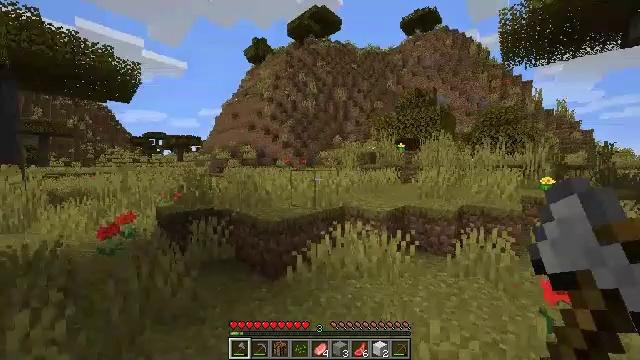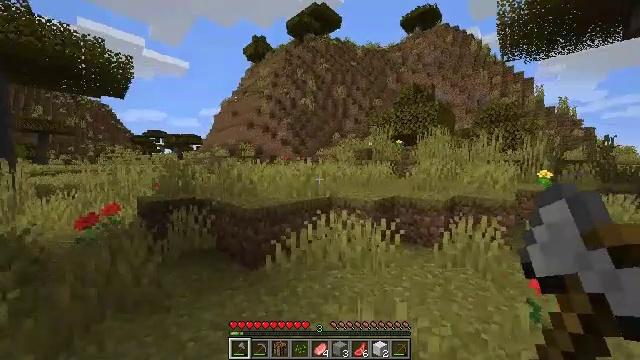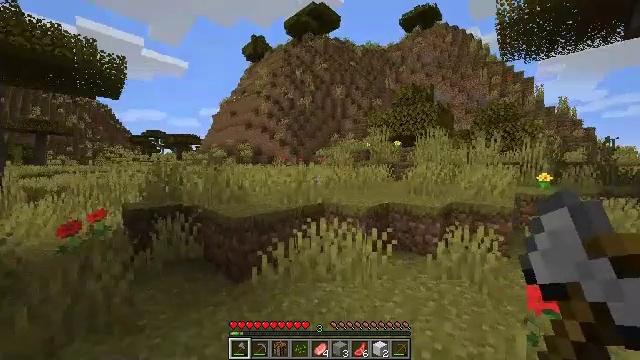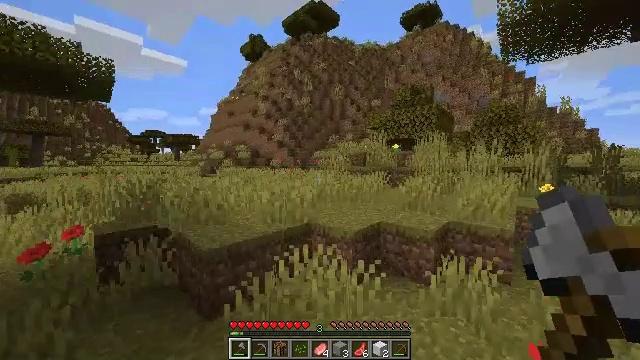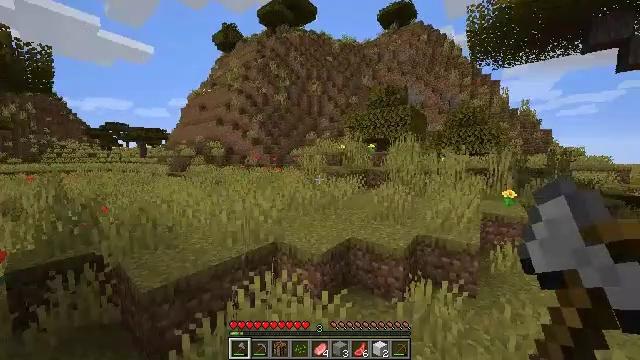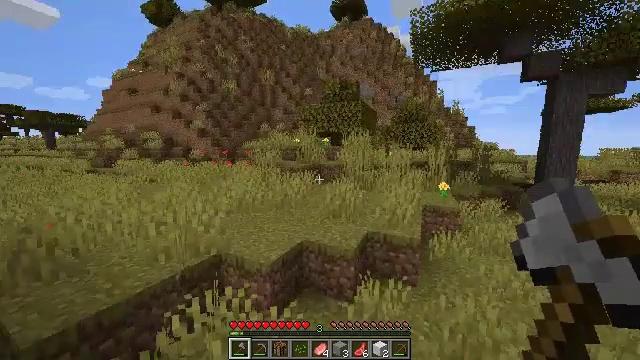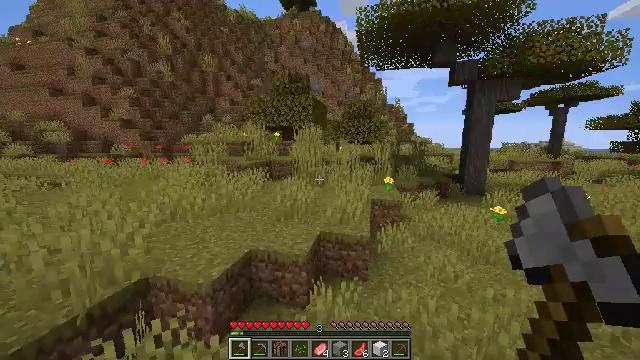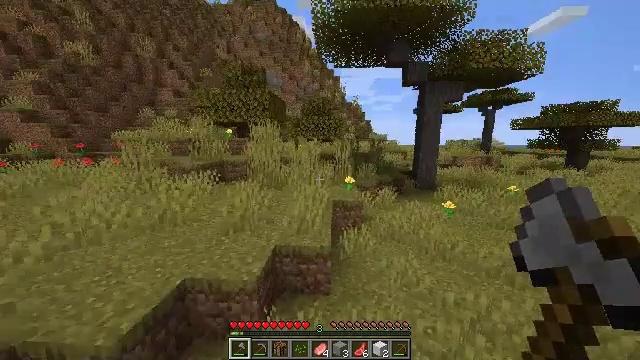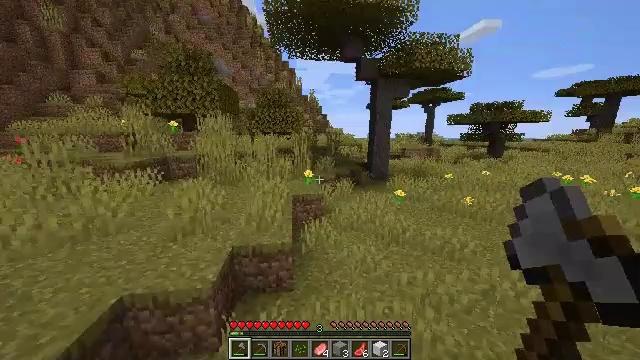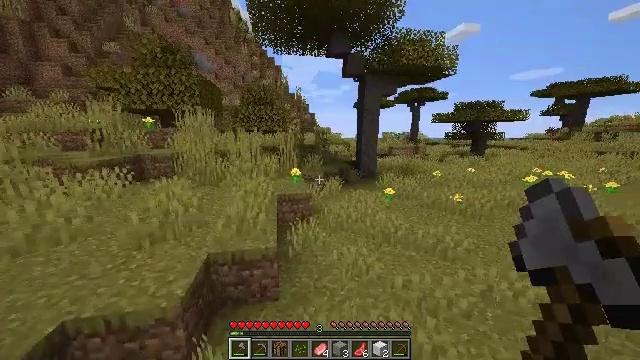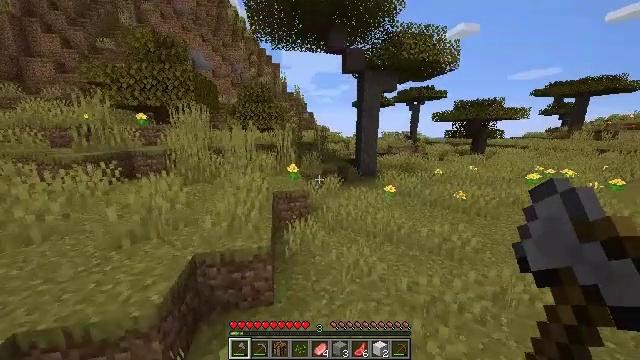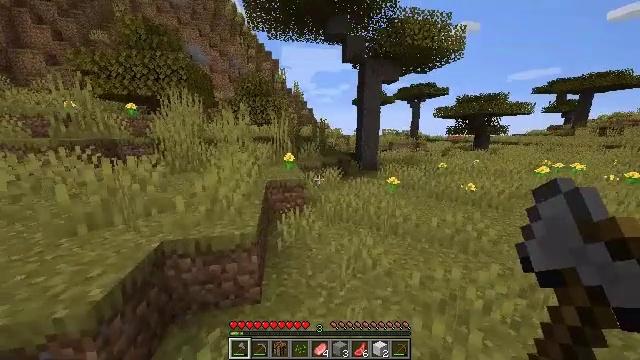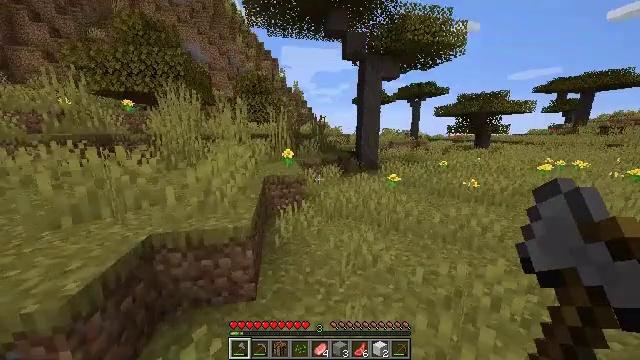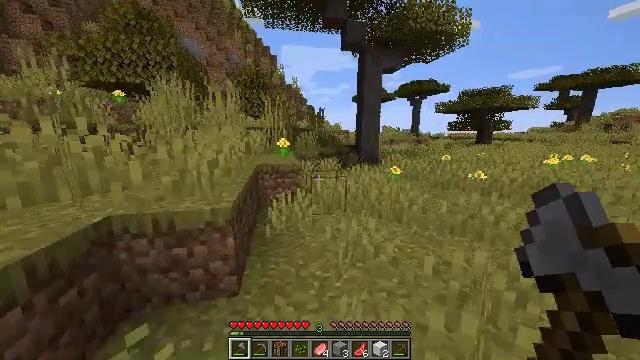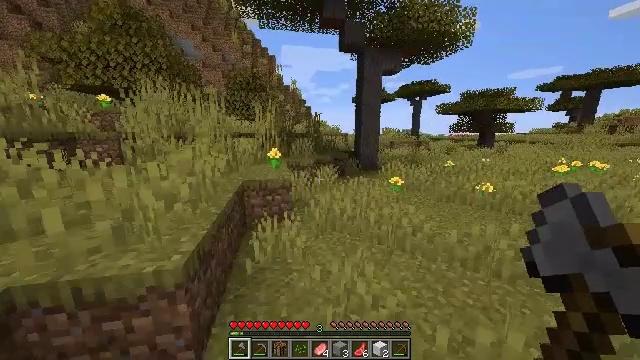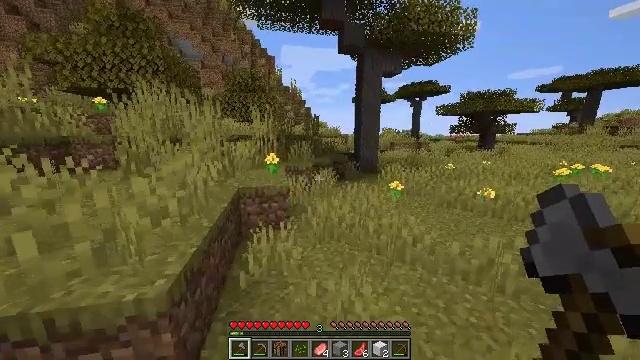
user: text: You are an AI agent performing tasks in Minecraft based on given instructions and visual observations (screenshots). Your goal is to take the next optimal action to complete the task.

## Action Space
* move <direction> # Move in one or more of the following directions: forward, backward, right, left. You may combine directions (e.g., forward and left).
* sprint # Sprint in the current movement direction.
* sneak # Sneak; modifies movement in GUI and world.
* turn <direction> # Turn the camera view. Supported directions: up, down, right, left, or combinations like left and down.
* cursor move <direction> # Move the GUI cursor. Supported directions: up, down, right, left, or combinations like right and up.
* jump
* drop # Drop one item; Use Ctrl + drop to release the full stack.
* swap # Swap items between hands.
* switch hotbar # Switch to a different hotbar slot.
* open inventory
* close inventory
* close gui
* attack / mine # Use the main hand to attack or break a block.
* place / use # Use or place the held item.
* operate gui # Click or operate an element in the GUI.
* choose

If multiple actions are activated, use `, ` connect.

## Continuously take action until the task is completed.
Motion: motion action
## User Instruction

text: Left-click to destroy the cyan bed.
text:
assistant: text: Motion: move forward and move right, jump
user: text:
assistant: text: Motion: move forward and move right, jump
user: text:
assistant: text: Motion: move forward and move right, jump
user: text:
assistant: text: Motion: move forward and move right, turn right and down, jump
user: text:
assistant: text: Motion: move forward and move right, turn right and down, jump
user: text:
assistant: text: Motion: move forward and move right, turn right and down, jump
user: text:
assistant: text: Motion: move forward and move right, turn right, jump
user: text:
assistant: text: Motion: move forward and move right, turn right and down, jump
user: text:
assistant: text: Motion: move forward and move right, turn right, jump
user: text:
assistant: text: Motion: move forward and move right, jump
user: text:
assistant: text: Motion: move forward and move right, jump
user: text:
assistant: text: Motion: move forward and move right, jump
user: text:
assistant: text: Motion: move forward and move right, jump
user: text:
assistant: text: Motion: move forward and move right, jump
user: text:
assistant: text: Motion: move forward and move right, jump
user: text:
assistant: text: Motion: move forward and move right, jump
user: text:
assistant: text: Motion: move forward, jump
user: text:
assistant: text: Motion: move forward, jump
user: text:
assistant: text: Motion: move forward, turn left and up, jump
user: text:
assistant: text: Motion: move forward, turn left, jump
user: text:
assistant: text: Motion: move forward, turn left, jump
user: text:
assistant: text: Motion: move forward, jump
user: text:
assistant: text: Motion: move forward, jump
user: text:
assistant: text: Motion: move forward, jump
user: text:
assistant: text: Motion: move forward, turn right, jump
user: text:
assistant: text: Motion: move forward and move right, jump
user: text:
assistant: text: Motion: move forward and move right, jump
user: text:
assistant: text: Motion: move forward and move right, jump
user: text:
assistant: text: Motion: move forward and move right, jump
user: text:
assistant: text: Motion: move forward and move right, jump